Field crop: maize
Growth stage: 2
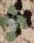
Species: chenopodium